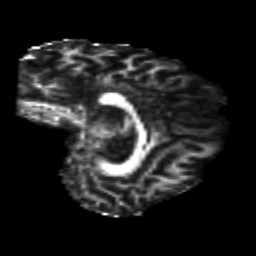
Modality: FA
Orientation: sagittal
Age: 24
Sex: female
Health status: healthy
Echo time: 0.074 s